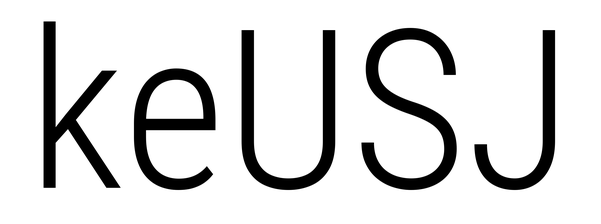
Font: Roboto_Condensed_Light